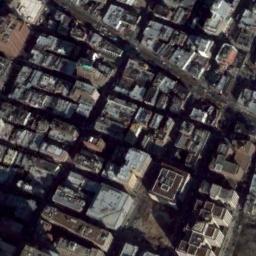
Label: commercial_area